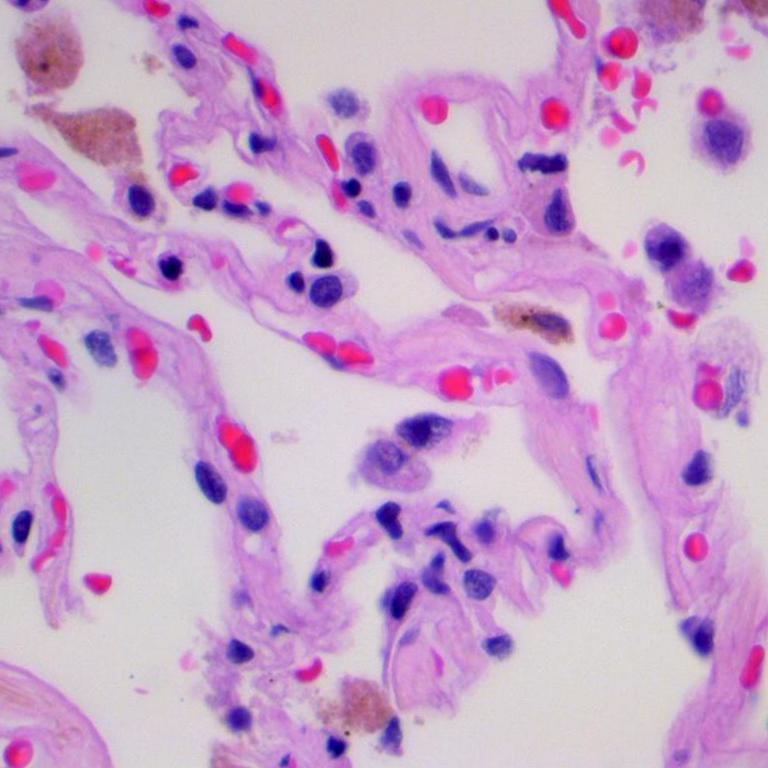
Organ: lung
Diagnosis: benign